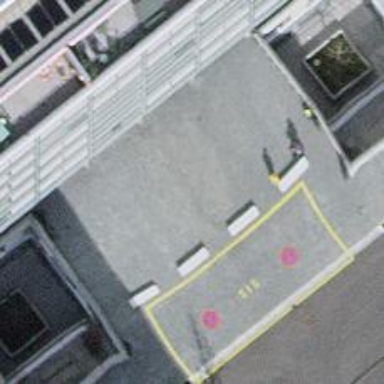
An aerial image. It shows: Footway surfaced with paving stones.